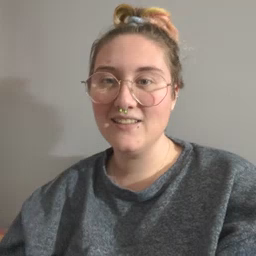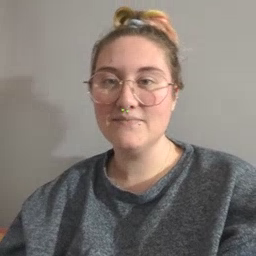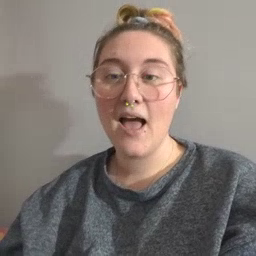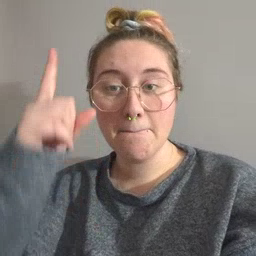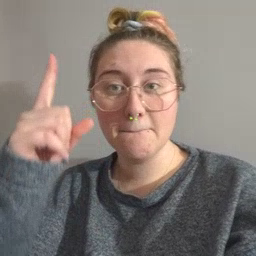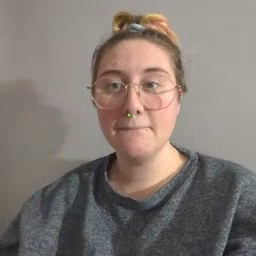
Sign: up